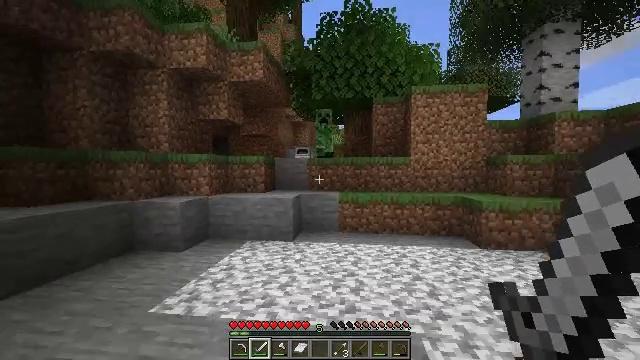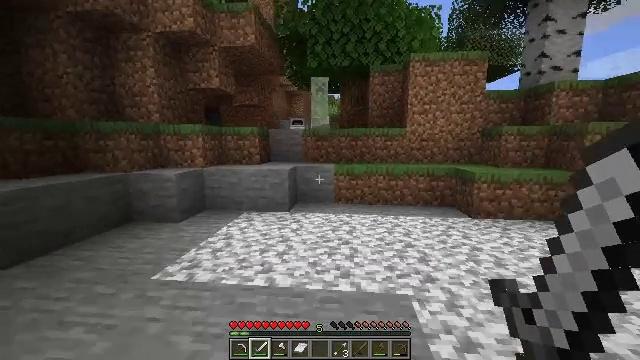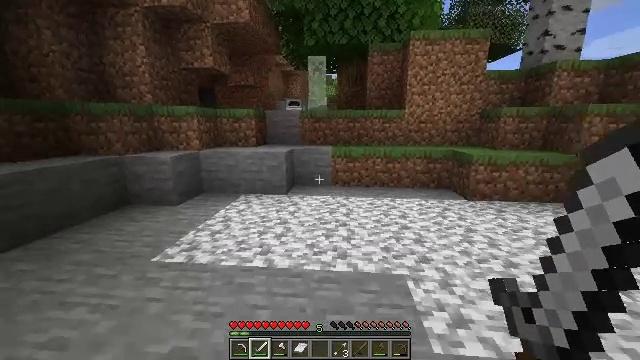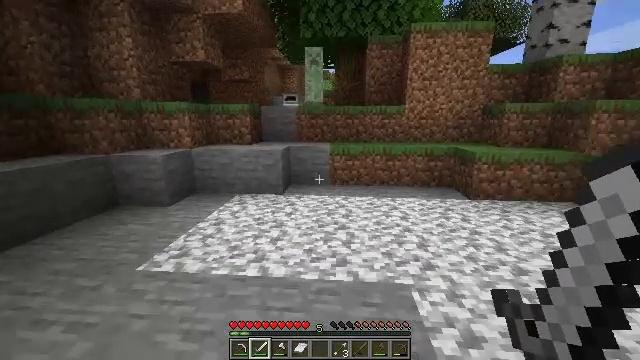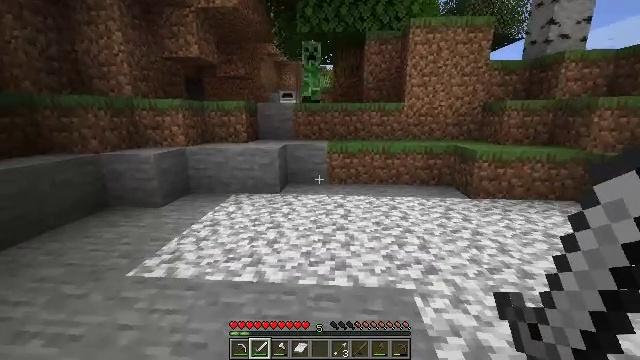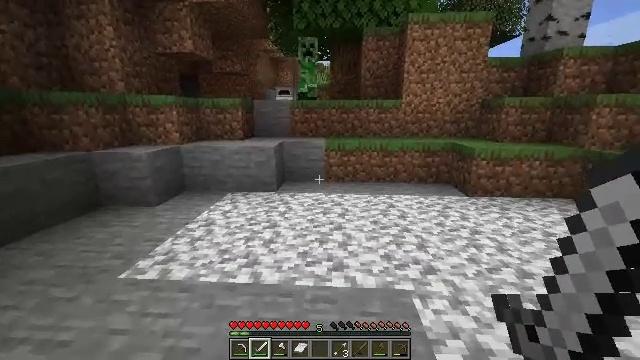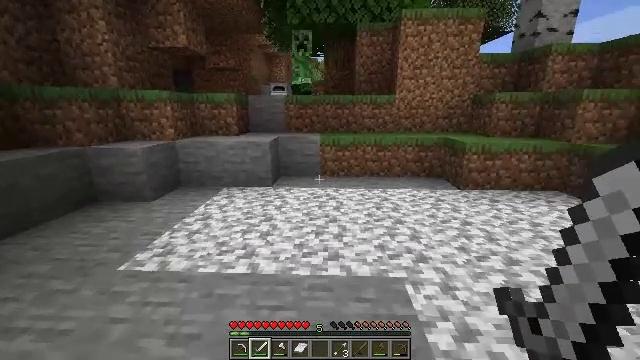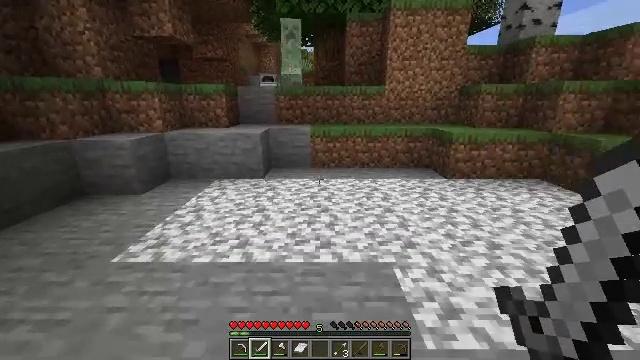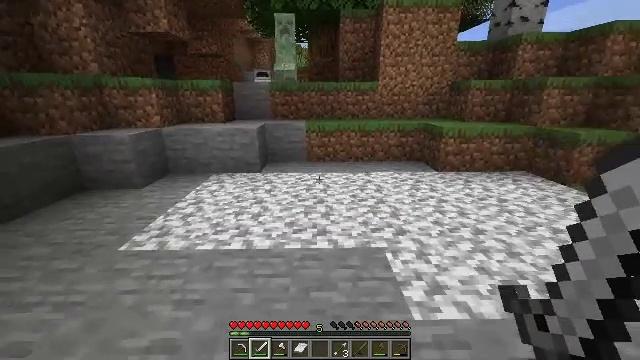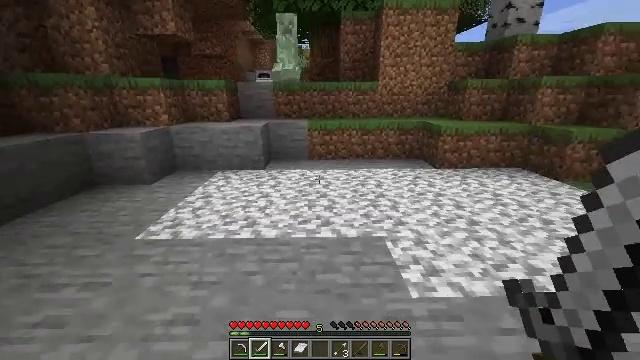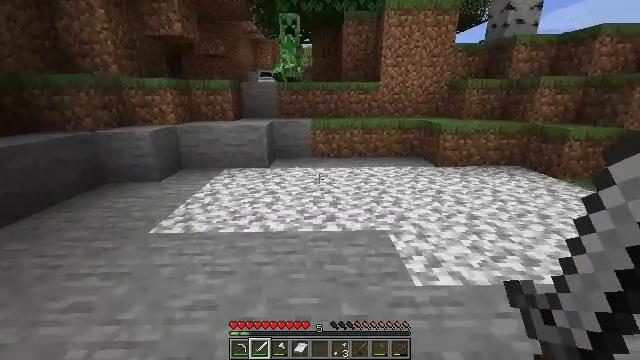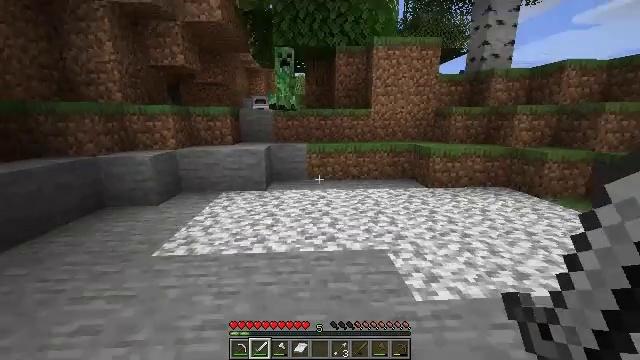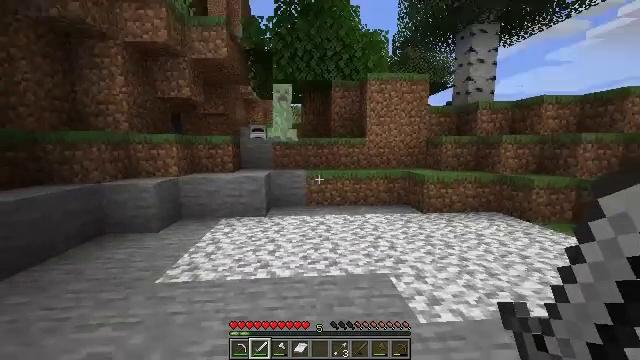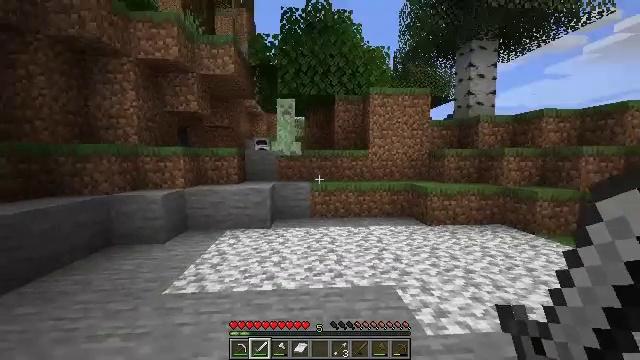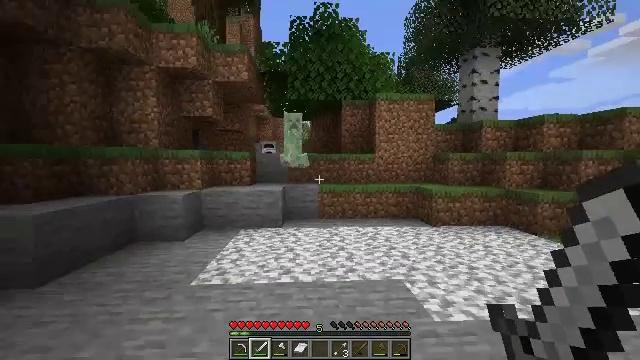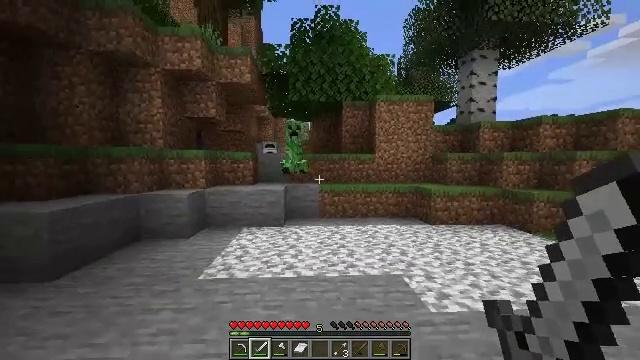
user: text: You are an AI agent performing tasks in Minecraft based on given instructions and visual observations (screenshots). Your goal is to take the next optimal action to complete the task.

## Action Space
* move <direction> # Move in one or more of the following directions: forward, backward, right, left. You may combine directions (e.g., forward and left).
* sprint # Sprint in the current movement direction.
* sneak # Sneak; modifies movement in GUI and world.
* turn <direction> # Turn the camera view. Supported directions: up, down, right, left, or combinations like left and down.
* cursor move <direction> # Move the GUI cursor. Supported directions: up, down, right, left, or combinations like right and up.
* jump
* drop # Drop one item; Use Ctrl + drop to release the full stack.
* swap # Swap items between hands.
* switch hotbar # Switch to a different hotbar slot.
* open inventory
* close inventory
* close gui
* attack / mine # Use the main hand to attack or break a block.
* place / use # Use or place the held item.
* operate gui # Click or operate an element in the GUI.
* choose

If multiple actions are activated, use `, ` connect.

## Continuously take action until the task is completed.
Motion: motion action
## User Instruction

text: Open the furnace for crafting charcoal.
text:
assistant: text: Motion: turn right and down
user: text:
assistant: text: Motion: move forward, turn down
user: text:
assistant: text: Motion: move forward
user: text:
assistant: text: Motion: move forward
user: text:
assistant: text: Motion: move back
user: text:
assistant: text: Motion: move back, turn right
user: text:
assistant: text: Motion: move back, turn right and down
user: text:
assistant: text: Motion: move back, turn right
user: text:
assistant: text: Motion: move back and move left
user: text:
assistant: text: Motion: move back and move left
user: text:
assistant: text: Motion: move back and move left, turn right and up
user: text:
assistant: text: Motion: move back and move left, turn right and up
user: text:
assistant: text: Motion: move back and move left, turn up
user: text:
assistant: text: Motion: move back
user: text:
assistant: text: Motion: move back
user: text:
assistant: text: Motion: move back
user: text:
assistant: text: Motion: move back
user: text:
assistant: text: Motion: move back
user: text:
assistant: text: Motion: move back
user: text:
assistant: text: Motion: move back, turn left
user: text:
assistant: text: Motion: move back, turn left and down
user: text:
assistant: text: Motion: move back
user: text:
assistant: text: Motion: move back, turn left
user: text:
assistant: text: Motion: move back
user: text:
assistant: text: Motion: move back
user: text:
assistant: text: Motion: move back
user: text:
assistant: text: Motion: move back
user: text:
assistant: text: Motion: move back
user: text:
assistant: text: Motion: no_op
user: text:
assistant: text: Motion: no_op